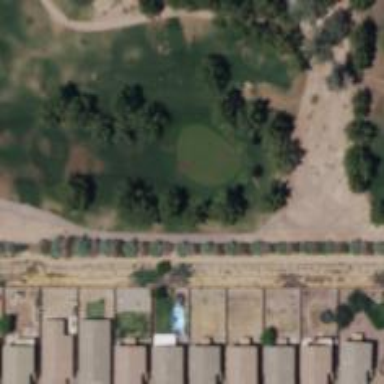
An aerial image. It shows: View of golf hole.